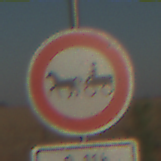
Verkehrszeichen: VerbotGespannfuhrwerke
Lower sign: ZeitangabenOhneBeschraenkungAufWochentage2
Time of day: SunriseSunset
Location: Outdoor (Nature)
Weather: Clear
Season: NotSpecified
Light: Natural